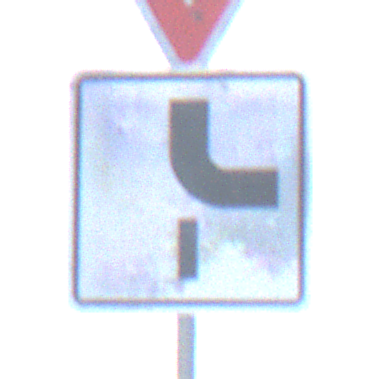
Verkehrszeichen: VerlaufVorfahrtsstrasse10
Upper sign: VorfahrtGewaehren
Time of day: SunriseSunset
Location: Outdoor (Nature)
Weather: PartlyCloudy
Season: NotSpecified
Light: Natural